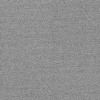
Atmospheric dust classification: dusty